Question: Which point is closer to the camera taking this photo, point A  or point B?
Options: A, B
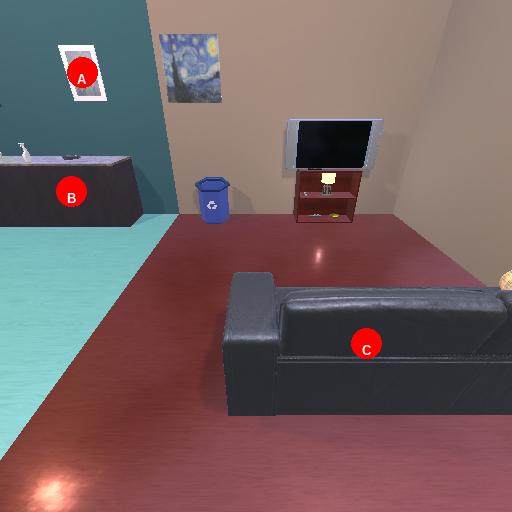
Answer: A